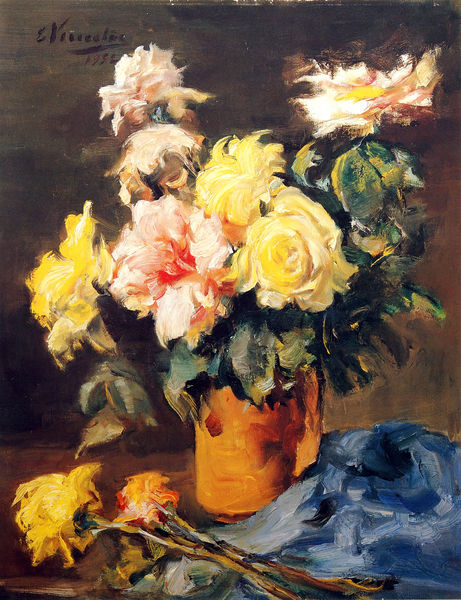
Titel: Rosenstrauß
Künstler: Spiros Vikatos
Standort: München
Institution: Privatbesitz
Schlagwörter: blau, blätter, schatten, gelb, grün, impressionismus, ocker, blume, blumen, braun, bunt, licht, orange, schwarz, tisch, weiss, blüte, blüten, rose, rosen, rot, tuch, beige, wand, signatur, tischtuch, pflanze, rosa, krug, stilleben, stillleben, vase, farbig, liegen, impressionistisch, blumenstrauss, stiel, stiele, gefäß